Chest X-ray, AP view. Patient: 48 years old, sex F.
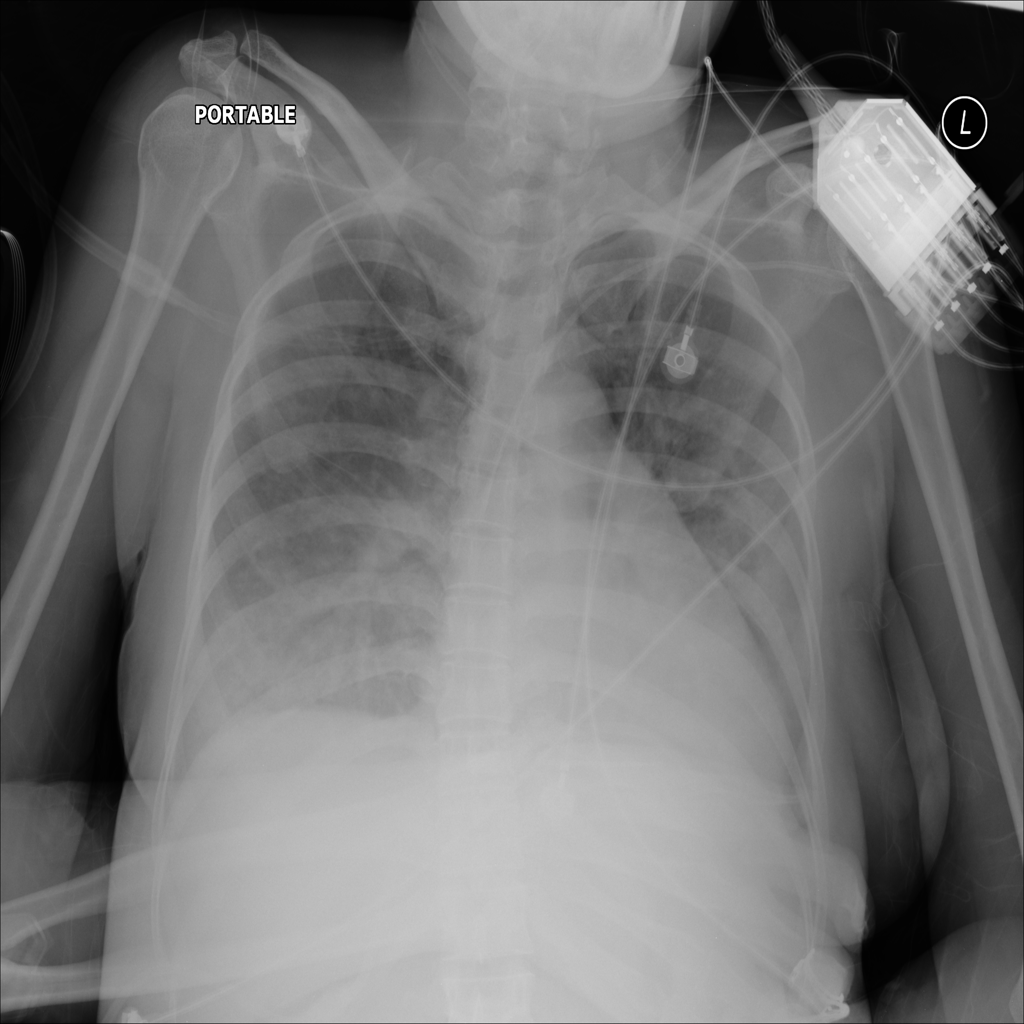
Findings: Cardiomegaly, Effusion